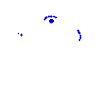
Particle: electron